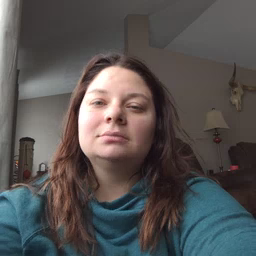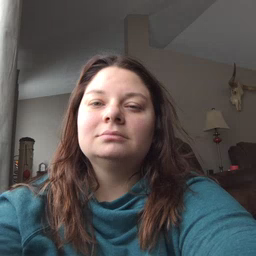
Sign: sleepy